Field crop: maize
Growth stage: 2
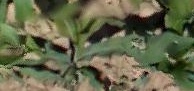
Species: maize